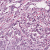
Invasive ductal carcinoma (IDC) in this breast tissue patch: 1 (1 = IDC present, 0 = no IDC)